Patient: sex F, age 58
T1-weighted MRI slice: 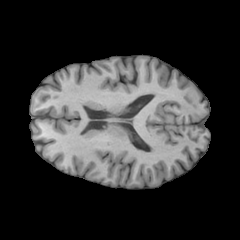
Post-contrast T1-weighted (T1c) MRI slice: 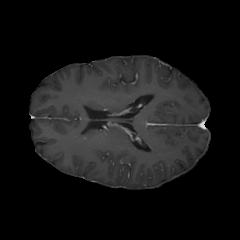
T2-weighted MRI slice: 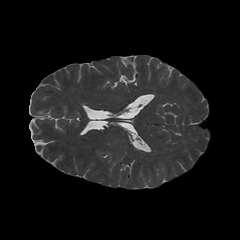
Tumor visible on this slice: no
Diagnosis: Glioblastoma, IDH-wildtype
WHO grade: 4